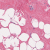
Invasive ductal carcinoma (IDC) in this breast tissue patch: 0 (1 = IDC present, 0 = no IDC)